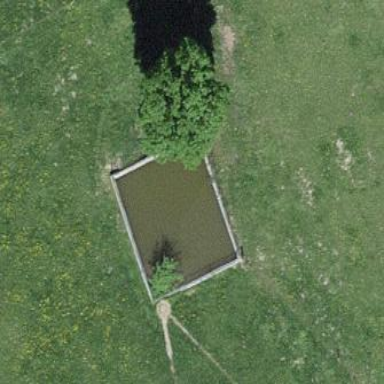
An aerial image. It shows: Water tank in natural water setting.